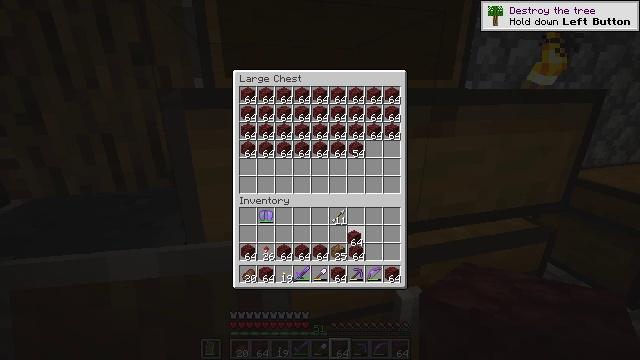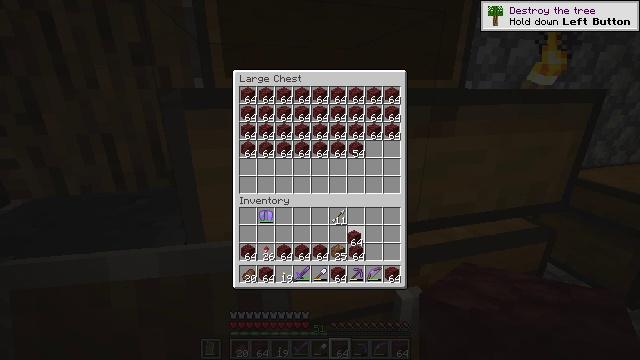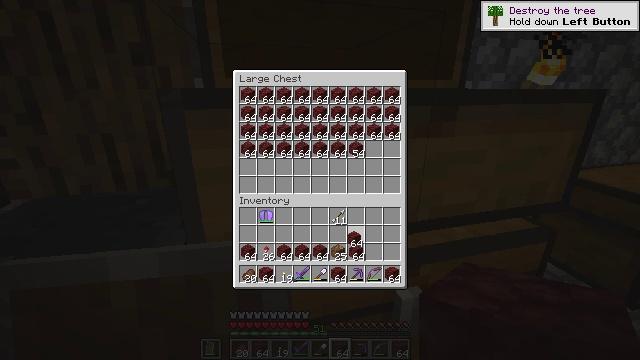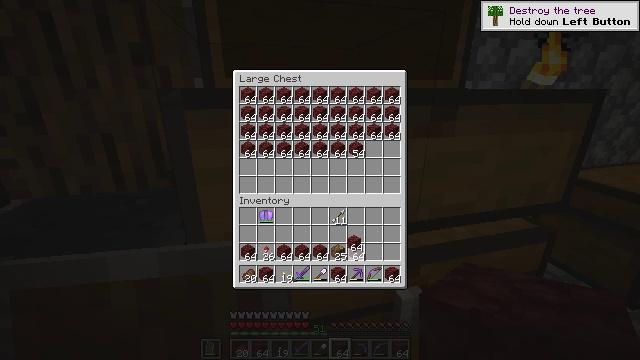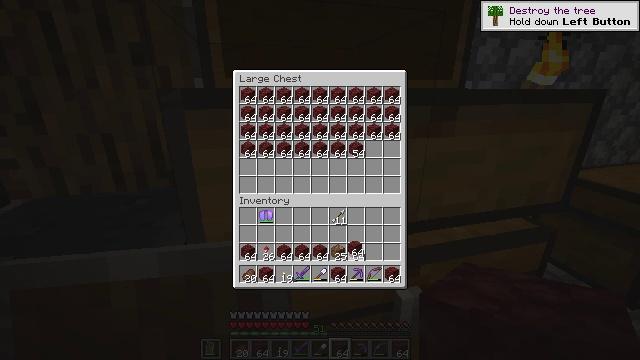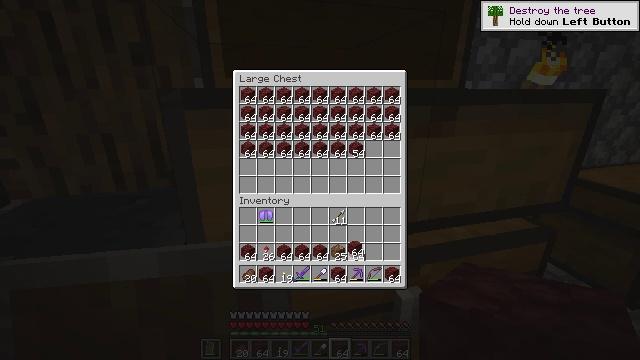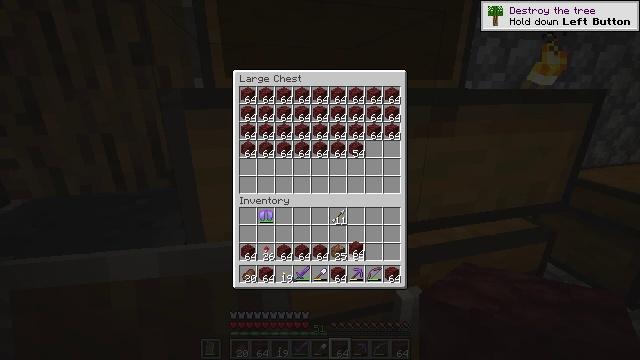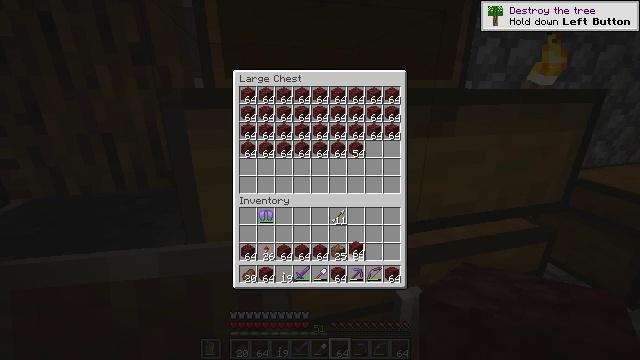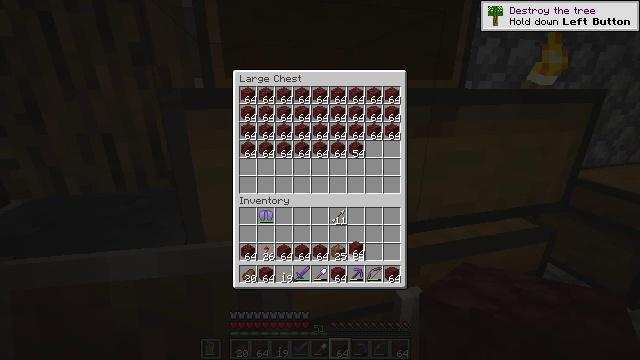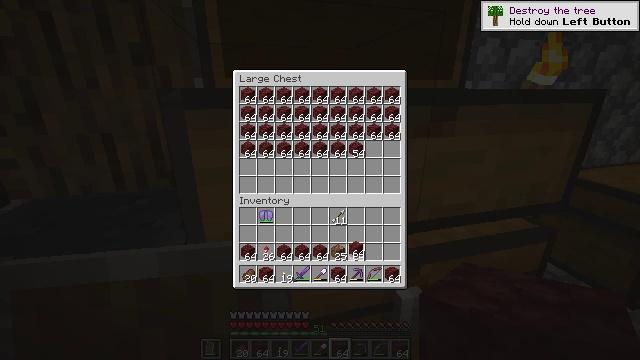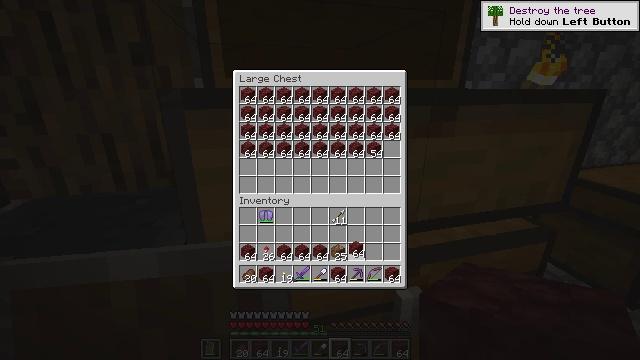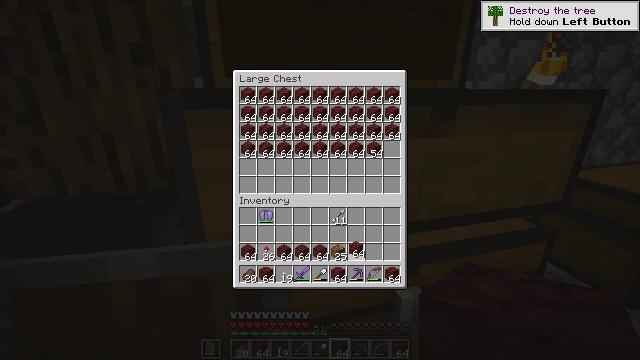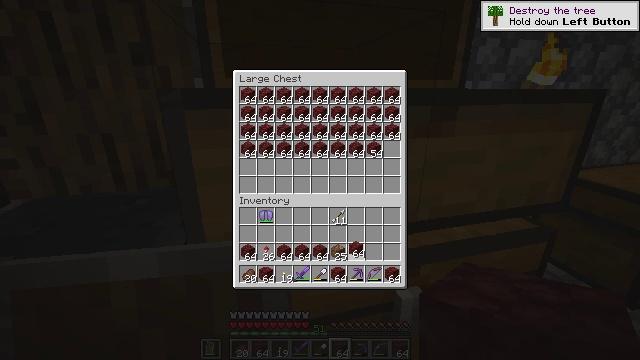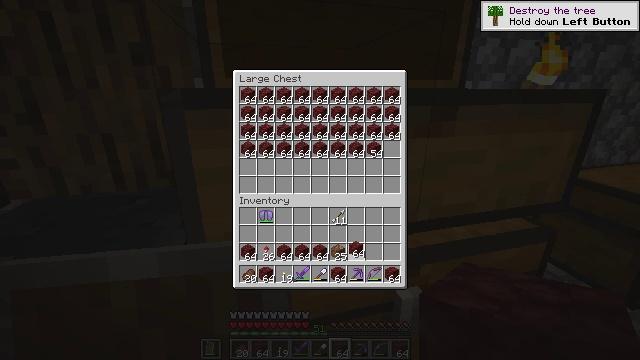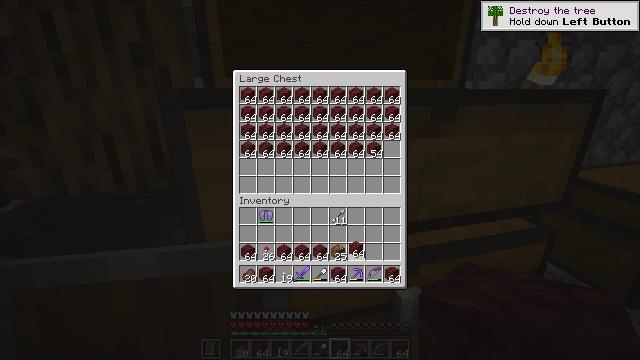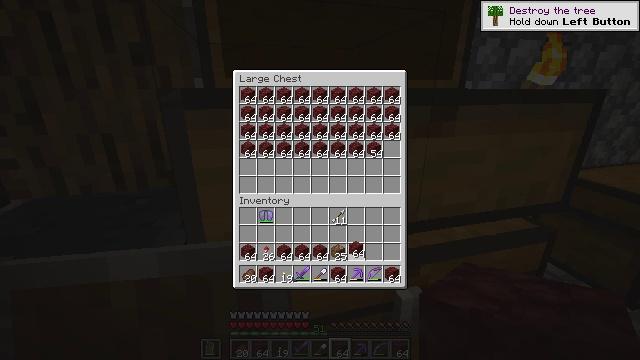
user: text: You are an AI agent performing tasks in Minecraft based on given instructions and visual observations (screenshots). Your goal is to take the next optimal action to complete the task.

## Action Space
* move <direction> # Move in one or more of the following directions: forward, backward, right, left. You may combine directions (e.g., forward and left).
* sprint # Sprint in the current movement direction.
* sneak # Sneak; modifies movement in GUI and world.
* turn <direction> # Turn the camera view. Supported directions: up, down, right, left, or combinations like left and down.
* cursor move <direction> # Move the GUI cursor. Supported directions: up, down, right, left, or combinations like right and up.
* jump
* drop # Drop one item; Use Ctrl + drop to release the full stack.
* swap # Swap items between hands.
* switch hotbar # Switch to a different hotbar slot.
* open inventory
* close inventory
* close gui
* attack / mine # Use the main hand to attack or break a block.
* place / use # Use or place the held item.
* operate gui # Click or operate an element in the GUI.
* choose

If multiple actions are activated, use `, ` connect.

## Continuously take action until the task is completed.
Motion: motion action
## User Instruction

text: Mine the shulker box.
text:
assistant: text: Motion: sneak
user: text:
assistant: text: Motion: sprint
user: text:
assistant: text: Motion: sneak
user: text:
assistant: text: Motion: sneak
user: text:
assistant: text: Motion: sprint
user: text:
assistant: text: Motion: sneak, attack / mine
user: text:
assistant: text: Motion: sprint, attack / mine
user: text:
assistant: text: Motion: sneak, attack / mine
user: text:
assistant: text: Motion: sneak, attack / mine
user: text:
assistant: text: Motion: sprint
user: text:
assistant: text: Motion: sneak
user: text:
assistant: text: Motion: sprint
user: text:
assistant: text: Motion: sprint
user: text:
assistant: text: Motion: sprint
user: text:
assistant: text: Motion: sneak
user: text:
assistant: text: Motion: sprint, turn left
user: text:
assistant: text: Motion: sprint, turn left
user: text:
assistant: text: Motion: sprint, turn left
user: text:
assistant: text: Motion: sprint
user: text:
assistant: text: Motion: sneak, attack / mine
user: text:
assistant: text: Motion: sprint, attack / mine
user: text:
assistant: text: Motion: sneak, attack / mine
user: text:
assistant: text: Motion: sneak, attack / mine
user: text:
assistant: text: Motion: sprint
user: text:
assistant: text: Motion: sprint
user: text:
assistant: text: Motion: sprint
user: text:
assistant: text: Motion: sneak
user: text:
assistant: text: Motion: sneak
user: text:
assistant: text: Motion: sprint
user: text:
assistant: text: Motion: sneak, attack / mine